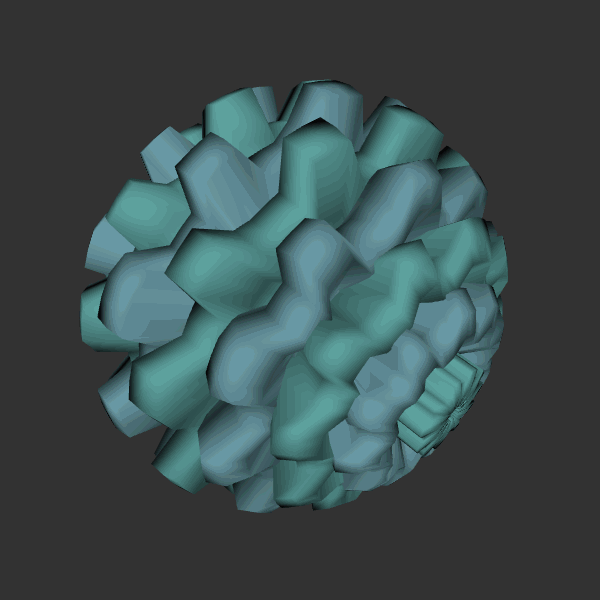
Background: dark